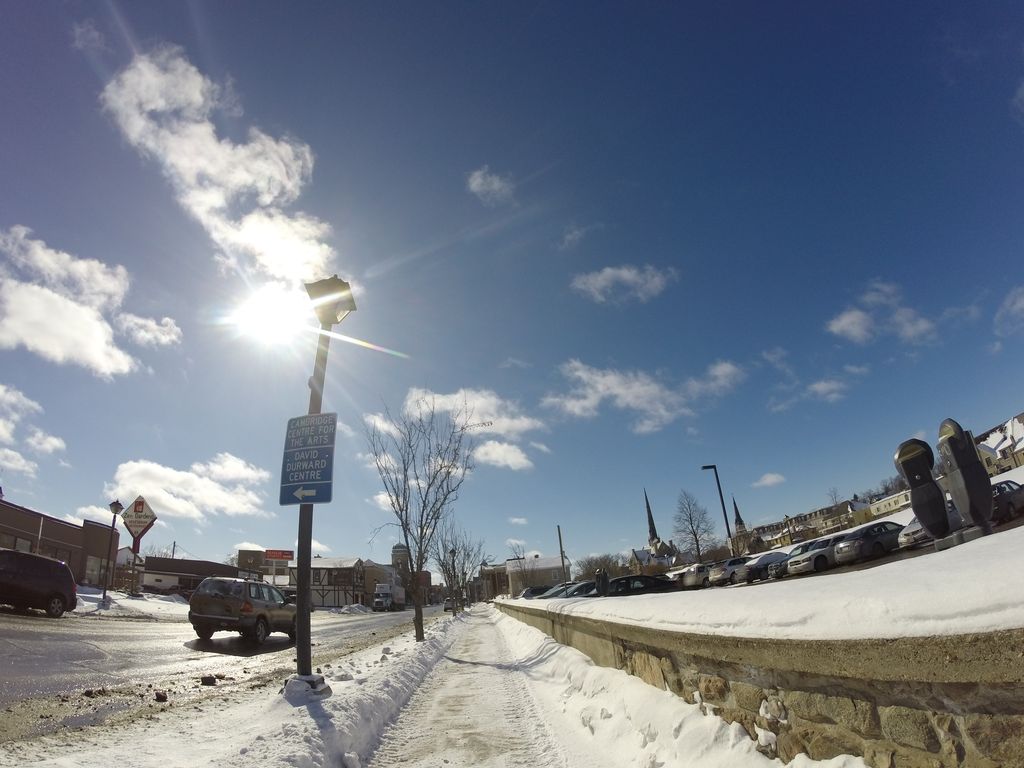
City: kitchener-waterloo